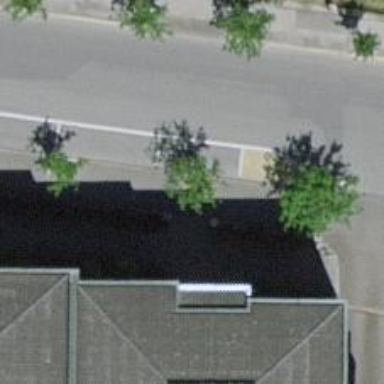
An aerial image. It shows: Broadleaved tree along the street.